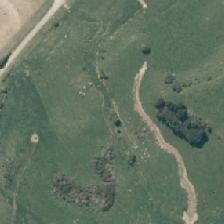
Land cover: high_producing_grassland